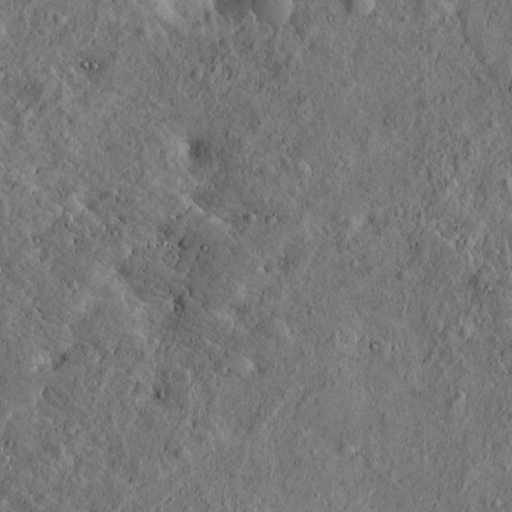
Classes present: Background, Cone